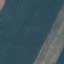
Land use / land cover: AnnualCrop